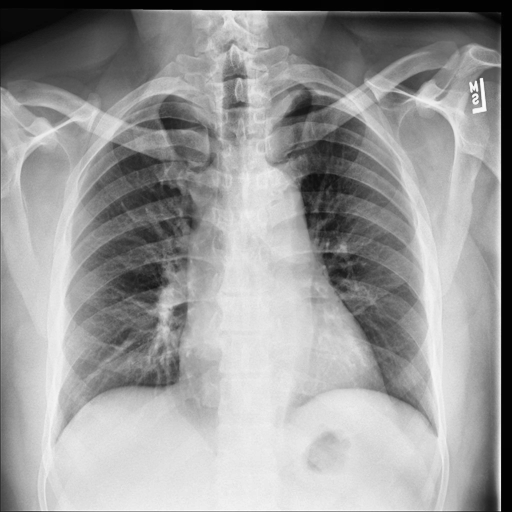
Finding: NORMAL